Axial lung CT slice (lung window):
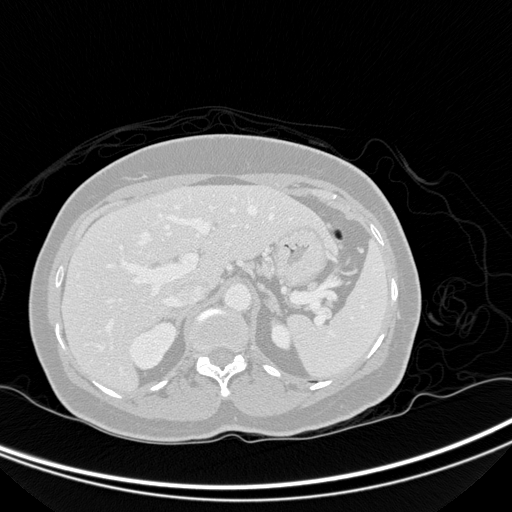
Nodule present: no